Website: slack
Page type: payment
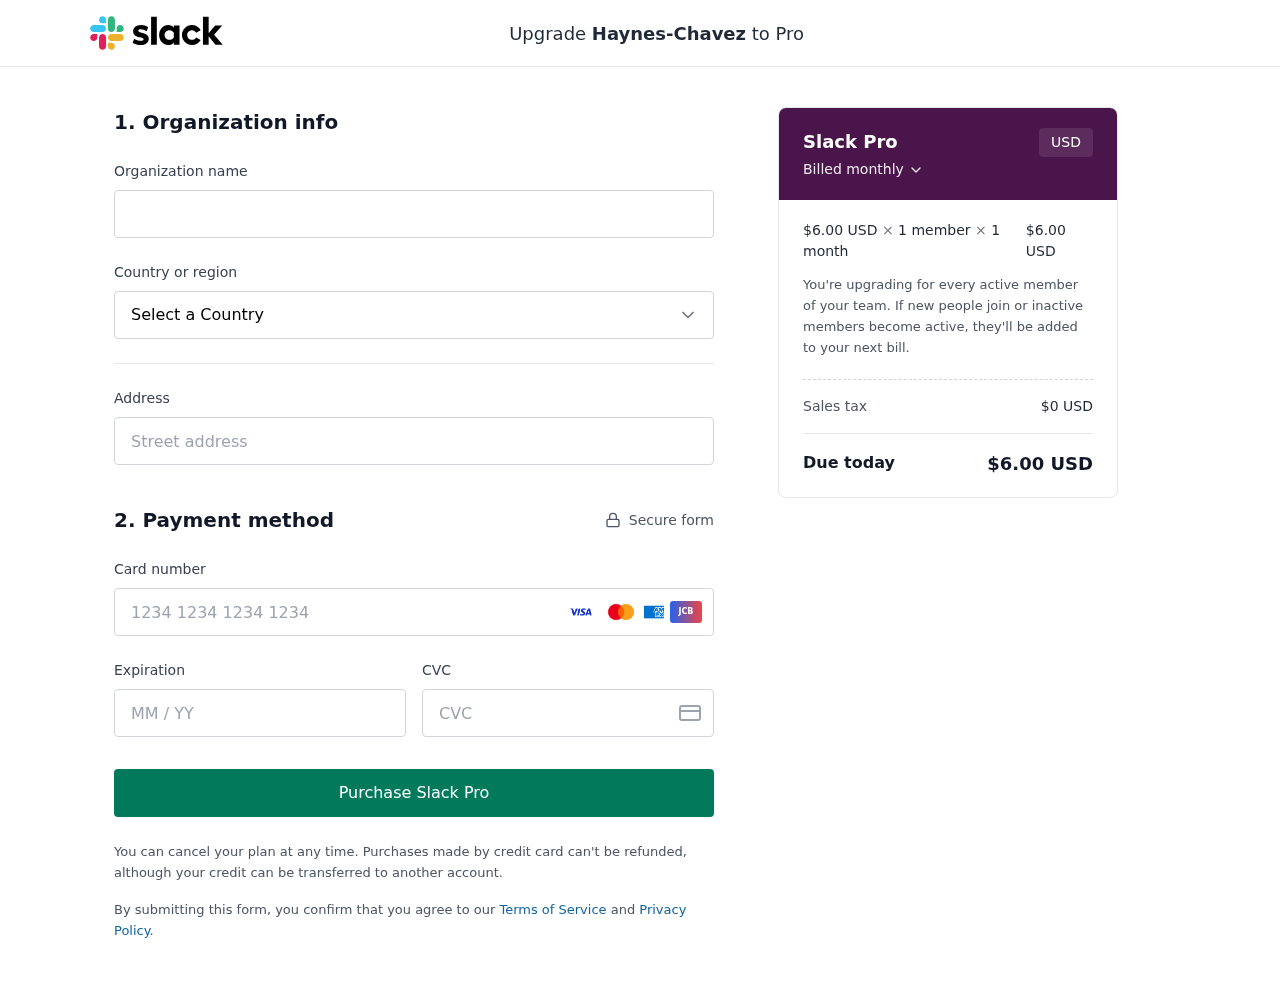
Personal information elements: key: PII_CARD_CVV
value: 745
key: PII_CARD_EXPIRY
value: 07/27
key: PII_CARD_NUMBER
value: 5471 2814 1449 2814
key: PII_COMPANY
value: Haynes-Chavez
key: PII_COUNTRY
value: United States
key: PII_STREET
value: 383 Delacruz Villages
Product elements: key: PRODUCT1_PRICE
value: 6
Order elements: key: ORDER_SUBTOTAL
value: $6.00 USD
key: ORDER_TAX
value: $0 USD
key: ORDER_TOTAL
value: $6.00 USD